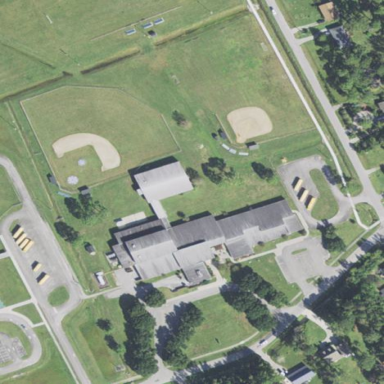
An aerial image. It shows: School.